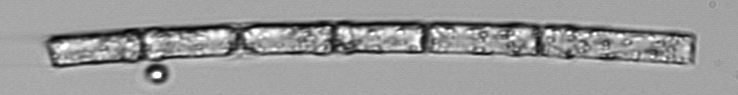
Label: Guinardia_delicatula